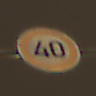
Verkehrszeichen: Geschwindigkeit40
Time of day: Night
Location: Outdoor (Urban)
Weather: Overcast
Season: NotSpecified
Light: Artificial